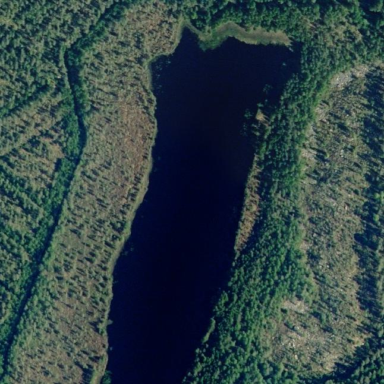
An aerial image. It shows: Lake with natural water.